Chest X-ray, AP view. Patient: 46 years old, sex M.
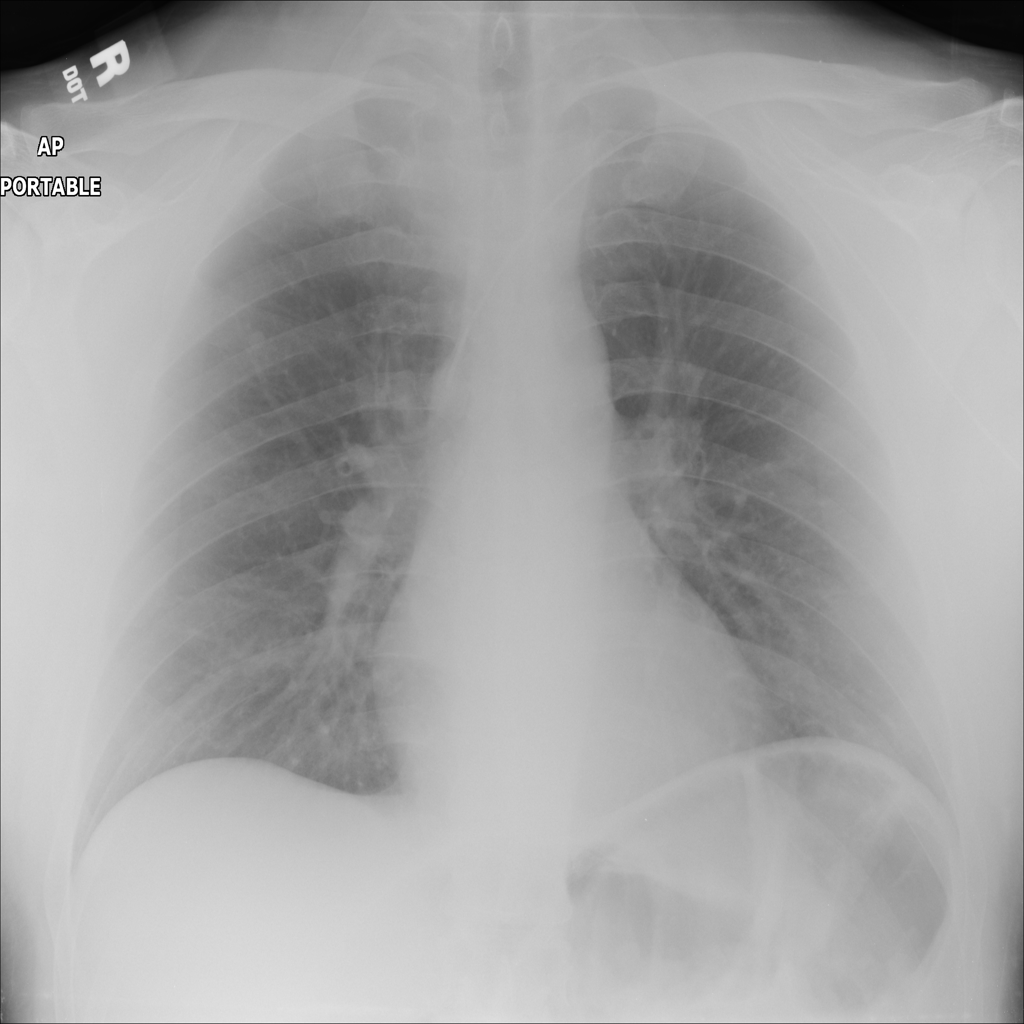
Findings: No Finding